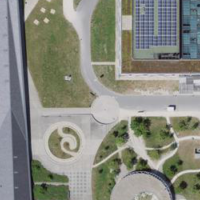
EUNIS habitat code: 54
Species observed at this site:
Salvia pratensis